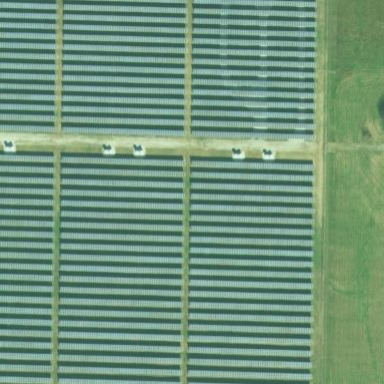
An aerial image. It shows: Solar power plant utilizing photovoltaic technology.